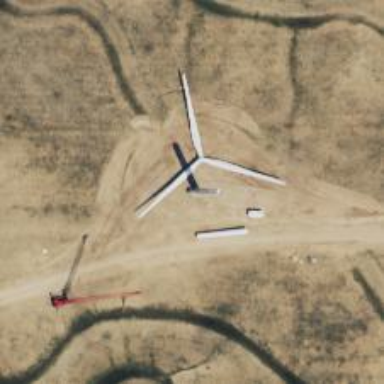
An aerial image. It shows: Wind turbine generator that utilizes wind as its source for generating electricity. It is of the horizontal axis type.